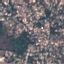
Label: Residential